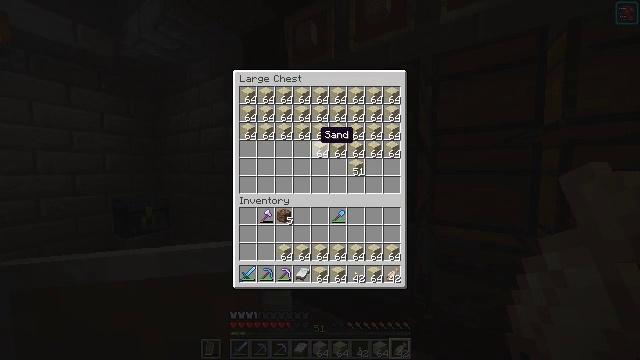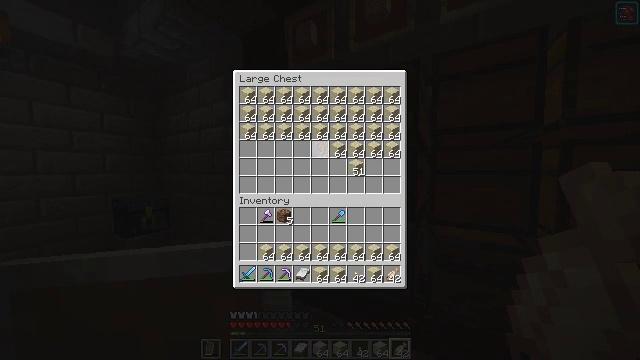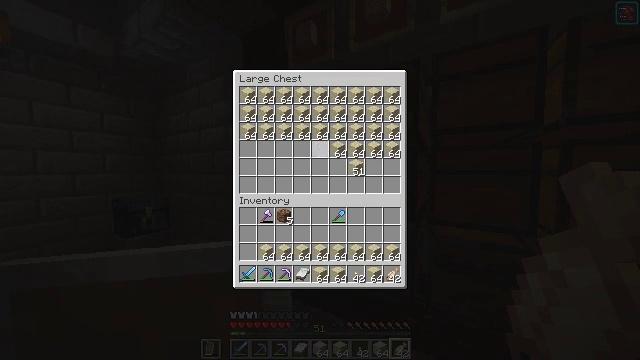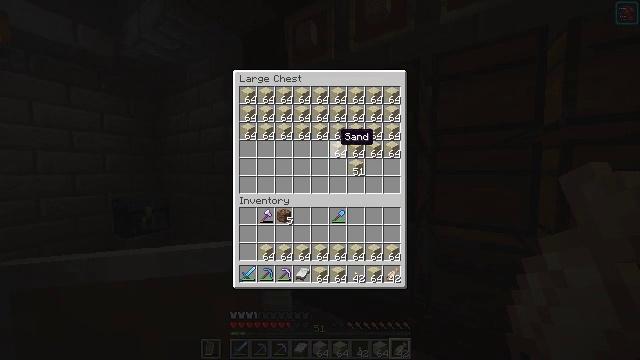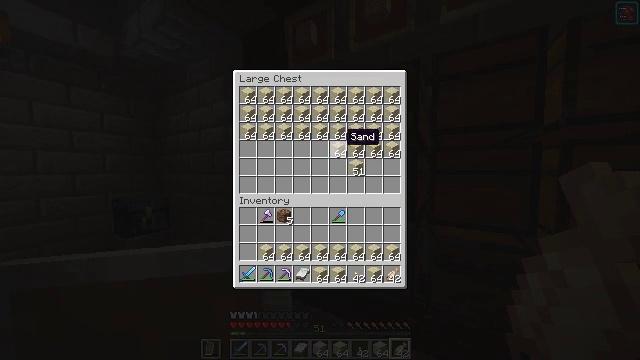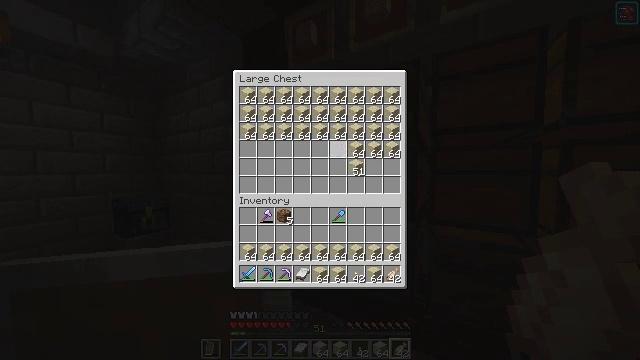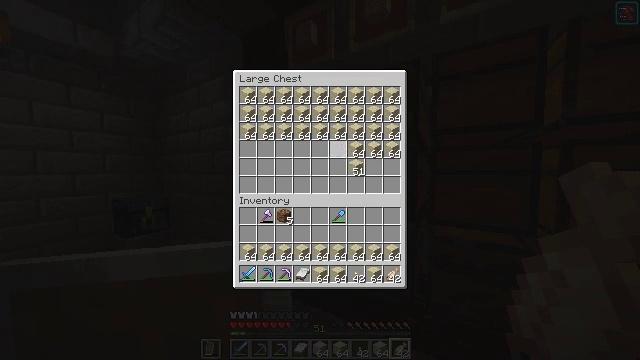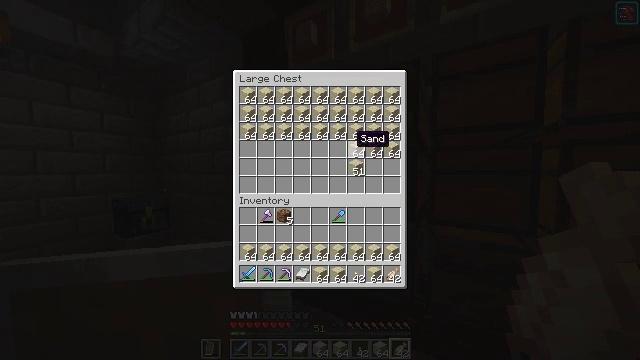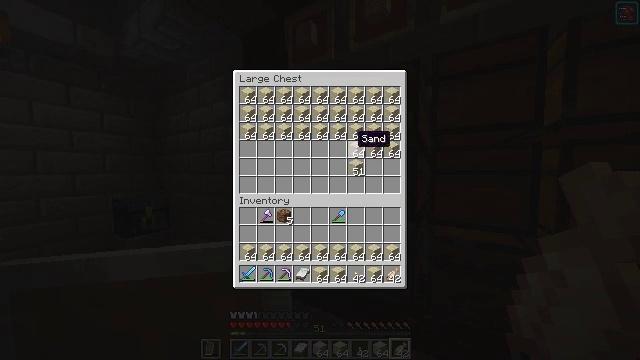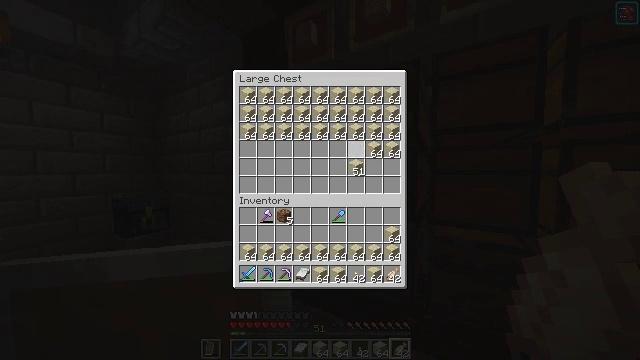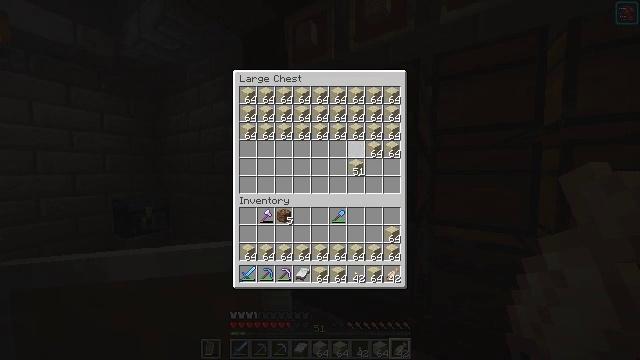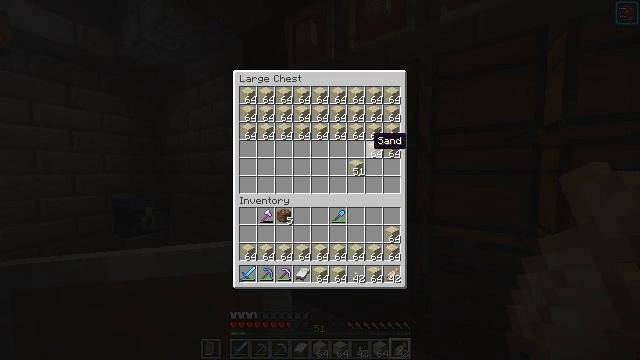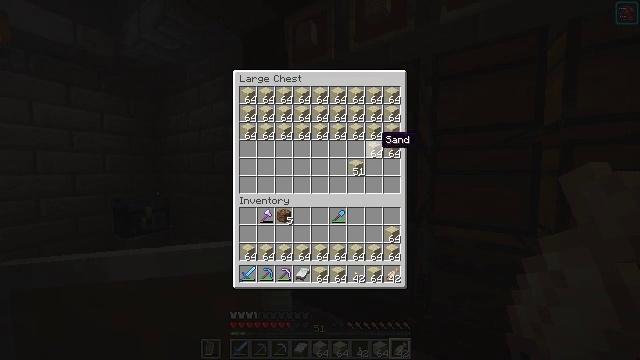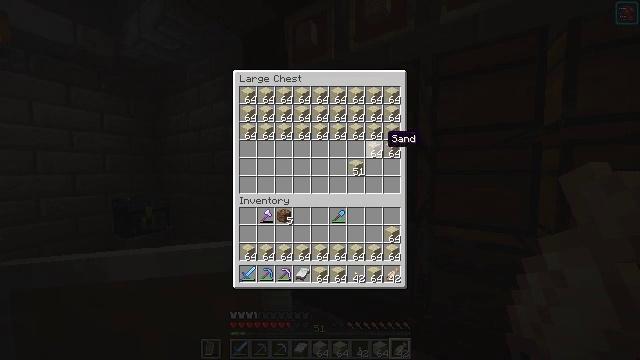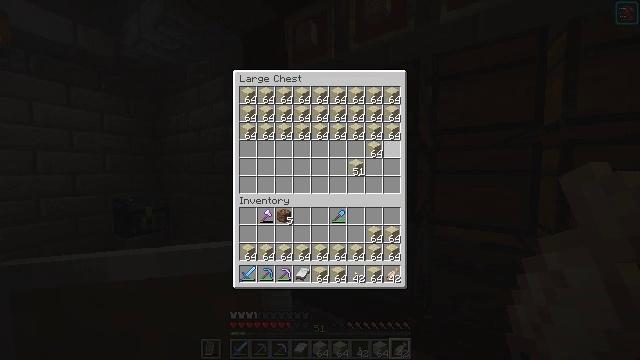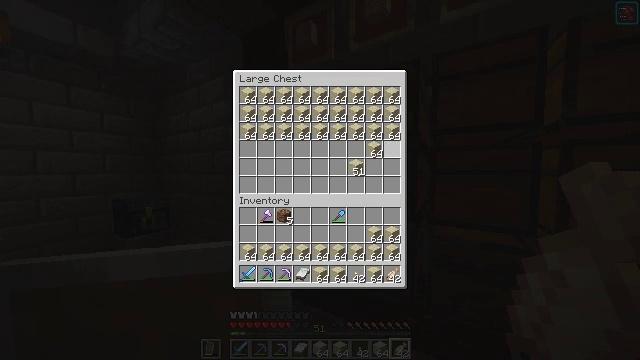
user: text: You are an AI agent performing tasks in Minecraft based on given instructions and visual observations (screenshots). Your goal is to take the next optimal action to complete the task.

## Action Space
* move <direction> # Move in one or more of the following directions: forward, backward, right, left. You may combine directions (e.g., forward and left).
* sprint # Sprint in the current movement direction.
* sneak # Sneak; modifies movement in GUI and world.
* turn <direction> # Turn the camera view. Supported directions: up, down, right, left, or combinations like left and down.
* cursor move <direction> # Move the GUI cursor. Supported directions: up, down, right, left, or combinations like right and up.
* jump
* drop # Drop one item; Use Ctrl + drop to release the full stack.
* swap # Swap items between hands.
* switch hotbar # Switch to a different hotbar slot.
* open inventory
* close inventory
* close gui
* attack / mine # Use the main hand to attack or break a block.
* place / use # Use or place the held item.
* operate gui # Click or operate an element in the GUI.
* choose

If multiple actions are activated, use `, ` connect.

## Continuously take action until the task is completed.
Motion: motion action
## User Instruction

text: Make TNT on the crafting table.
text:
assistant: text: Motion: sneak, choose
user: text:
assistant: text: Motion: sneak, choose
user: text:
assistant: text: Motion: sneak, cursor move right
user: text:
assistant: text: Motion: sneak
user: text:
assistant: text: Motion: sneak, choose
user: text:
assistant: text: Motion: sneak, choose
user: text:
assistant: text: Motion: sneak
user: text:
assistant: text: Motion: sneak
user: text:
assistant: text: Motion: sneak, choose
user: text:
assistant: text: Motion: sneak, choose
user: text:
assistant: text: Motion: sneak, cursor move right
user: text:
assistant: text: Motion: sneak, cursor move right
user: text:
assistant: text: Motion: sneak
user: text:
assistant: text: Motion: sneak, choose
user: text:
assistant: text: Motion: sneak, choose
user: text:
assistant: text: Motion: sneak
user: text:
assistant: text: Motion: sneak
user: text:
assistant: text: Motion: sneak
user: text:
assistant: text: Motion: sneak, choose
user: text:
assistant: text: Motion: sneak
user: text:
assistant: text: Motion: sneak
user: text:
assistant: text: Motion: sneak
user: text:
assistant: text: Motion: sneak, choose
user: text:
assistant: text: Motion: sneak, choose
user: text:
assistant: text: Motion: sneak
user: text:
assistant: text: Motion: sneak, cursor move right
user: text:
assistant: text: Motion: sneak, choose
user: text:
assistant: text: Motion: sneak, choose
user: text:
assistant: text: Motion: sneak, cursor move left, choose
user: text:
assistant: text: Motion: sneak, cursor move left